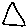
Label: triangle